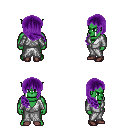
a pixel art fantasy rpg character, male body template, orc, green skin, white robe, white pants, purple right-swept hairstyle, maroon shoes, four views (front, back, left, right), 2x2 character sprite sheet, small pixel art, hard edges, no anti-aliasing